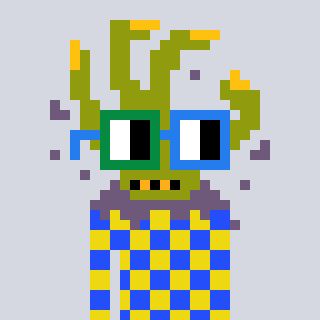
a pixel art character with square green and blue glasses, a zombie-hand-shaped head and a yellow-colored body on a cool background